Question: I am trying to create a styled h4.
But my h4 keeps inheriting from some user agent?
What is this user agent.
How can I stop it from doing so. Its adding effects that I dont want.

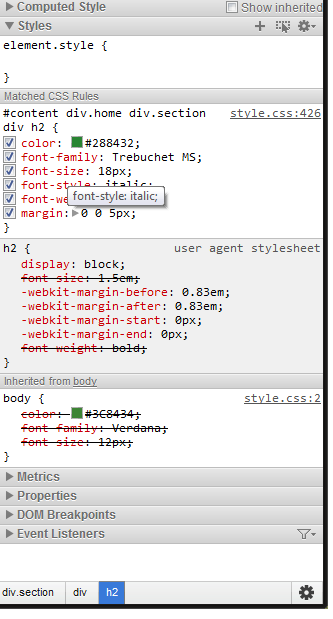
Answer: No, the 'h4' element (or the 'h2' element, as in your screen shot) does not inherit from some user agent. Instead, it property values directly from a user agent stylesheet. "User agent" means a browser in practice (in principle, it could be an indexing robot, too, for example).
You can stop that simply by assigning properties in your style sheet. In fact, you have done that in your example: 'font-size' and 'font-weight' have been overridden. The setting 'display: block' could be overridden e.g. by adding 'display: inline' into your style sheet.
The margin issue is trickier, as WebKit browsers have their oddities there, and the '-webkit-margin' properties are shown as if they had not been overridden. But in fact they are ignored when the standard 'margin' properties are set, as they are in your case; check out the "Metrics" pane to see this.
So you are already overriding the user agent style sheet settings. In general, a user agent style sheet could contain , but using a reset.css style sheet is still a wrong approach mostly. The <URL> in the CSS 2.1 spec is fairly realistic and tells you what to prepare for, e.g. 'display', 'margin', 'font-weight', and 'font-size' for headings.